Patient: sex F, age 75
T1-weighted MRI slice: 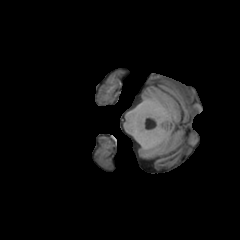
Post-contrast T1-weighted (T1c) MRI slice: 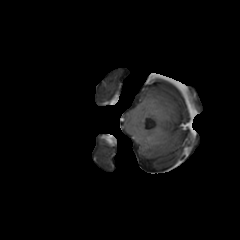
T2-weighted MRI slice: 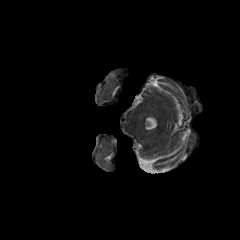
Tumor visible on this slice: no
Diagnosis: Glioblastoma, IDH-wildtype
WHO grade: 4